Question: My server name now is 'AVI-PC\SQLEXPRESS' and it is working, I want to add an other host to the SQL Server.
I want to add 'sqllocalhost\SQLEXPRESS'.
So I went to etc/host and added the following line:
'''
127.0.0.1 sqllocalhost
'''
but I could not connect.
So I ping to 'AVI-PC' and I got the following address: 'fe80::bdc4:33a7:b403:d7f6%10'.
So I tried to add
'''
fe80::bdc4:33a7:b403:d7f6%10 sqllocalhost
'''
and still not working.
(I have restart the server and the PC).
This is the config:

this is the exception:
'''
===================================
Cannot connect to sqllocalhost.
===================================
A network-related or instance-specific error occurred while establishing a connection to SQL Server. The server was not found or was not accessible. Verify that the instance name is correct and that SQL Server is configured to allow remote connections. (provider: Named Pipes Provider, error: 40 - Could not open a connection to SQL Server) (.Net SqlClient Data Provider)
'''
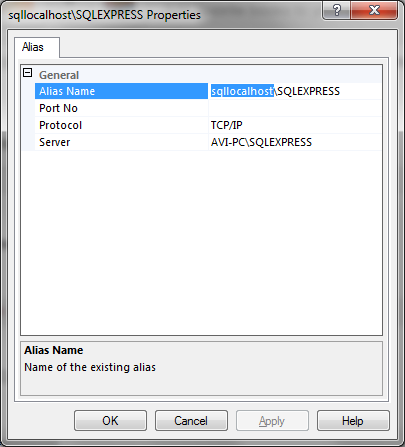
Answer: You want to create an SQL Server alias. Right?
Let's say you have
SEXYMF-PC\SQLEXPRESS
And you want to connect to that server with a different name: dev\SQLEXPRESS
To do that you need to go to Start > All Programs > Microsoft SQL Server 2008 > Configuration Tools > SQL Server Configuration Manager
Once it opens you will see:
- - -
Right-click on Aliases and click on New Alias. There you enter
- - - -
Click ok and thats it. You can now connect to your SEXYMF-PC\SQLEXPRESS using dev\SQLEXPRESS
EDIT:
Can you connect to "SEXYMF-PC\SQLEXPRESS" using SQL Server Management Studio? If yes, there try to connect to your alias name: dev\SQLEXPRESS. Does it work?
Concerning this message:
(provider: Named Pipes Provider, error: 40 - Could not open a connection to SQL Server)
1. Check if you have your SQL SErver Browser service on
2. Check again SQL Server Configuration Manager under - SQL Native Client 10.0 Configuration > Client Protocols > Named Pipes - and set to Enabled (if it is disabled).